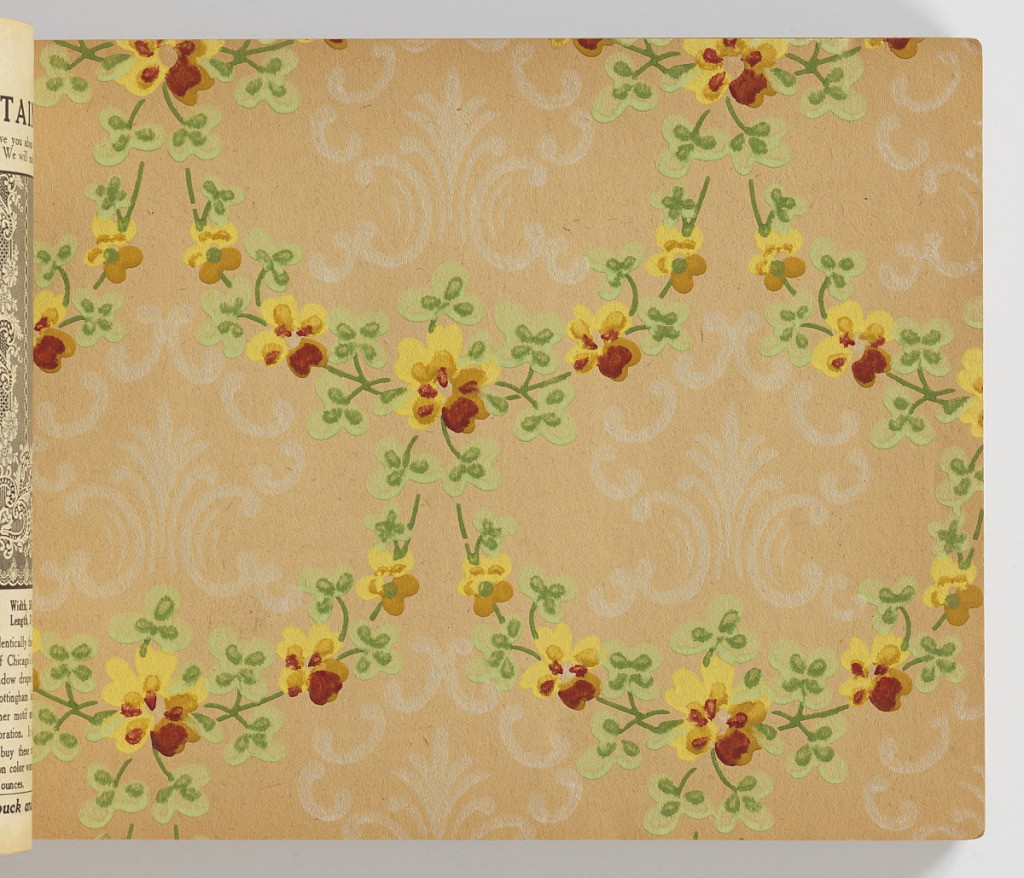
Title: Wallpaper Samples
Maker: Sears, Roebuck and Co., founded 1886
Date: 1914
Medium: Machine-printed on paper
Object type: Sample book
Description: Soft covers printed in yellow, green, blue, red, brown and black and showing eight examples of wallpapers, the majority of which are flowered. Inside are one-hundred samples of wallpaper, including samples of oatmeal paper, varnished tile paper, and gilt over-prints. There is one children's paper titled "The Nursery" which is based on Mother Goose nursery rhymes.